Question: I'm looking to create an EditText that looks like the following & was just wondering if it was possible & if anybody might be able to provide example XML code to create the following.
Note: The cursor doesn't have to be blue, if it can be that's cool, but definitely not required.

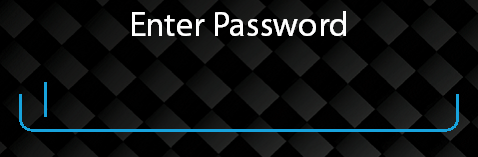
Answer: This is just an EditText with a custom background (the underline with the curved shape). You would just use a standard EditText, and add your custom drawable (however you make that - either a PNG, 9Patch, ShapeDrawable, etc) as the "background" element. The text label would just be a TextView you put in your layout above the EditText.
However, I would steer you to use the new "<URL>" provided in the Design Support Lib. This has a ton of built in functionality, and as a bonus, your app will be consistent with Material Design standards.